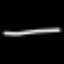
Label: line